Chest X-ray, AP view. Patient: 52 years old, sex M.
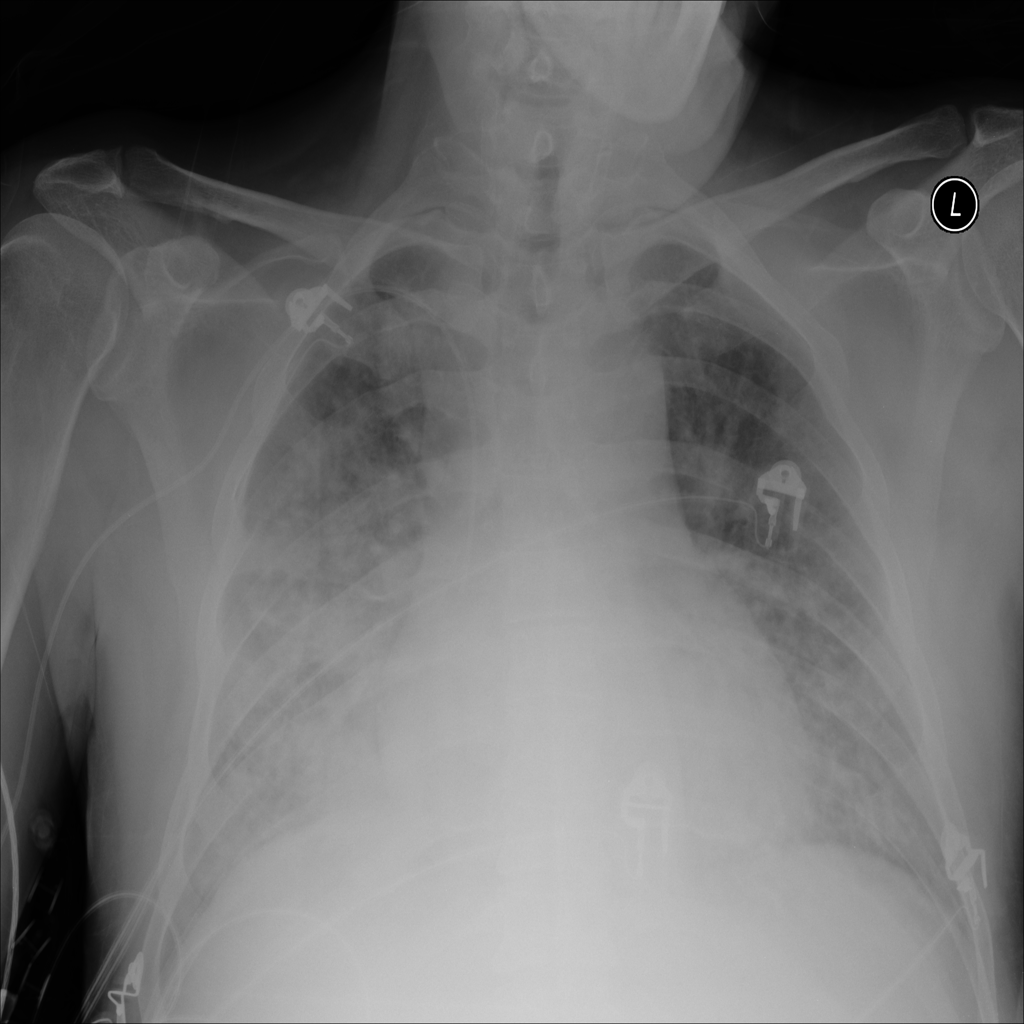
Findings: Edema